Interaction volume radius: 10 \u00c5
Interaction volume height: 30 \u00c5
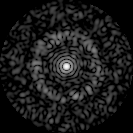
Disorder parameter: 0.8309